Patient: sex M, age 51
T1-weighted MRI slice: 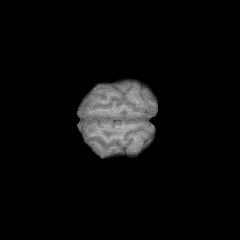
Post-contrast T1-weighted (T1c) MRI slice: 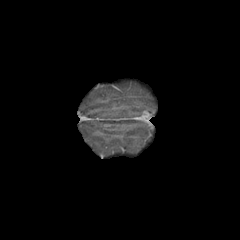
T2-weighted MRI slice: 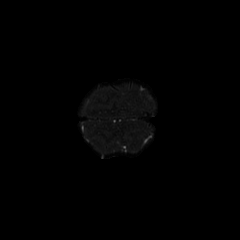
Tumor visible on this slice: yes
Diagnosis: Astrocytoma, IDH-mutant
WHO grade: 4